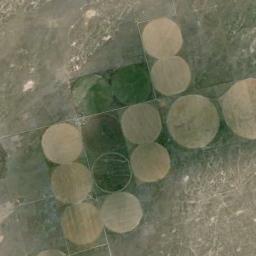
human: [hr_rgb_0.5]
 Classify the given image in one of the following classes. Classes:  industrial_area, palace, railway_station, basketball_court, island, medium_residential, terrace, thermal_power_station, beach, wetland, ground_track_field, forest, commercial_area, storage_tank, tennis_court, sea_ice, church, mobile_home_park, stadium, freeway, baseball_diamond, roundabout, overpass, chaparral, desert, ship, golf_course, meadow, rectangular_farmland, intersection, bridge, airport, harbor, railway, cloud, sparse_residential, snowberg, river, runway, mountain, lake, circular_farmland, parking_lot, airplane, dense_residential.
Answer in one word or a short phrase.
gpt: circular_farmland